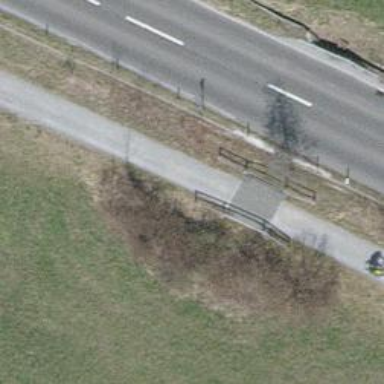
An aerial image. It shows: Track road with grade2 pebblestone surface. This road has bridge.